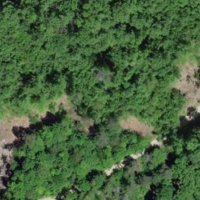
EUNIS habitat code: 25
Species observed at this site:
Fagus sylvatica